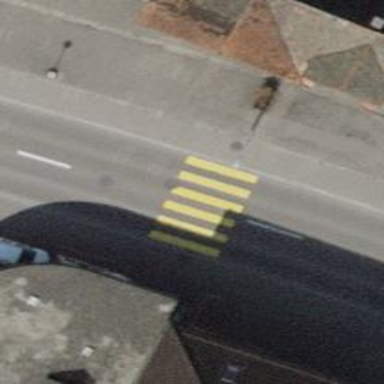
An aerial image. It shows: Footway crossing with marked asphalt surface.